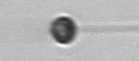
Label: flagellate